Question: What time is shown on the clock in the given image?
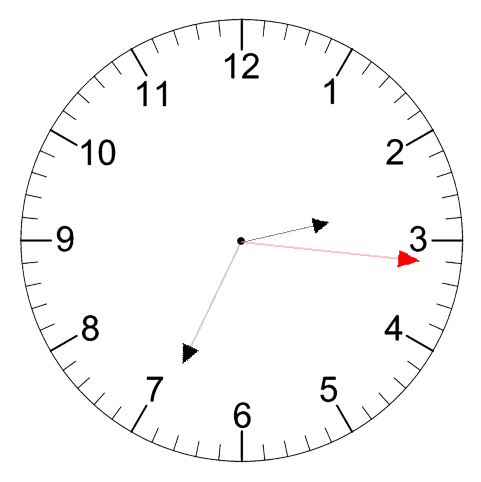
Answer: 02:34:16